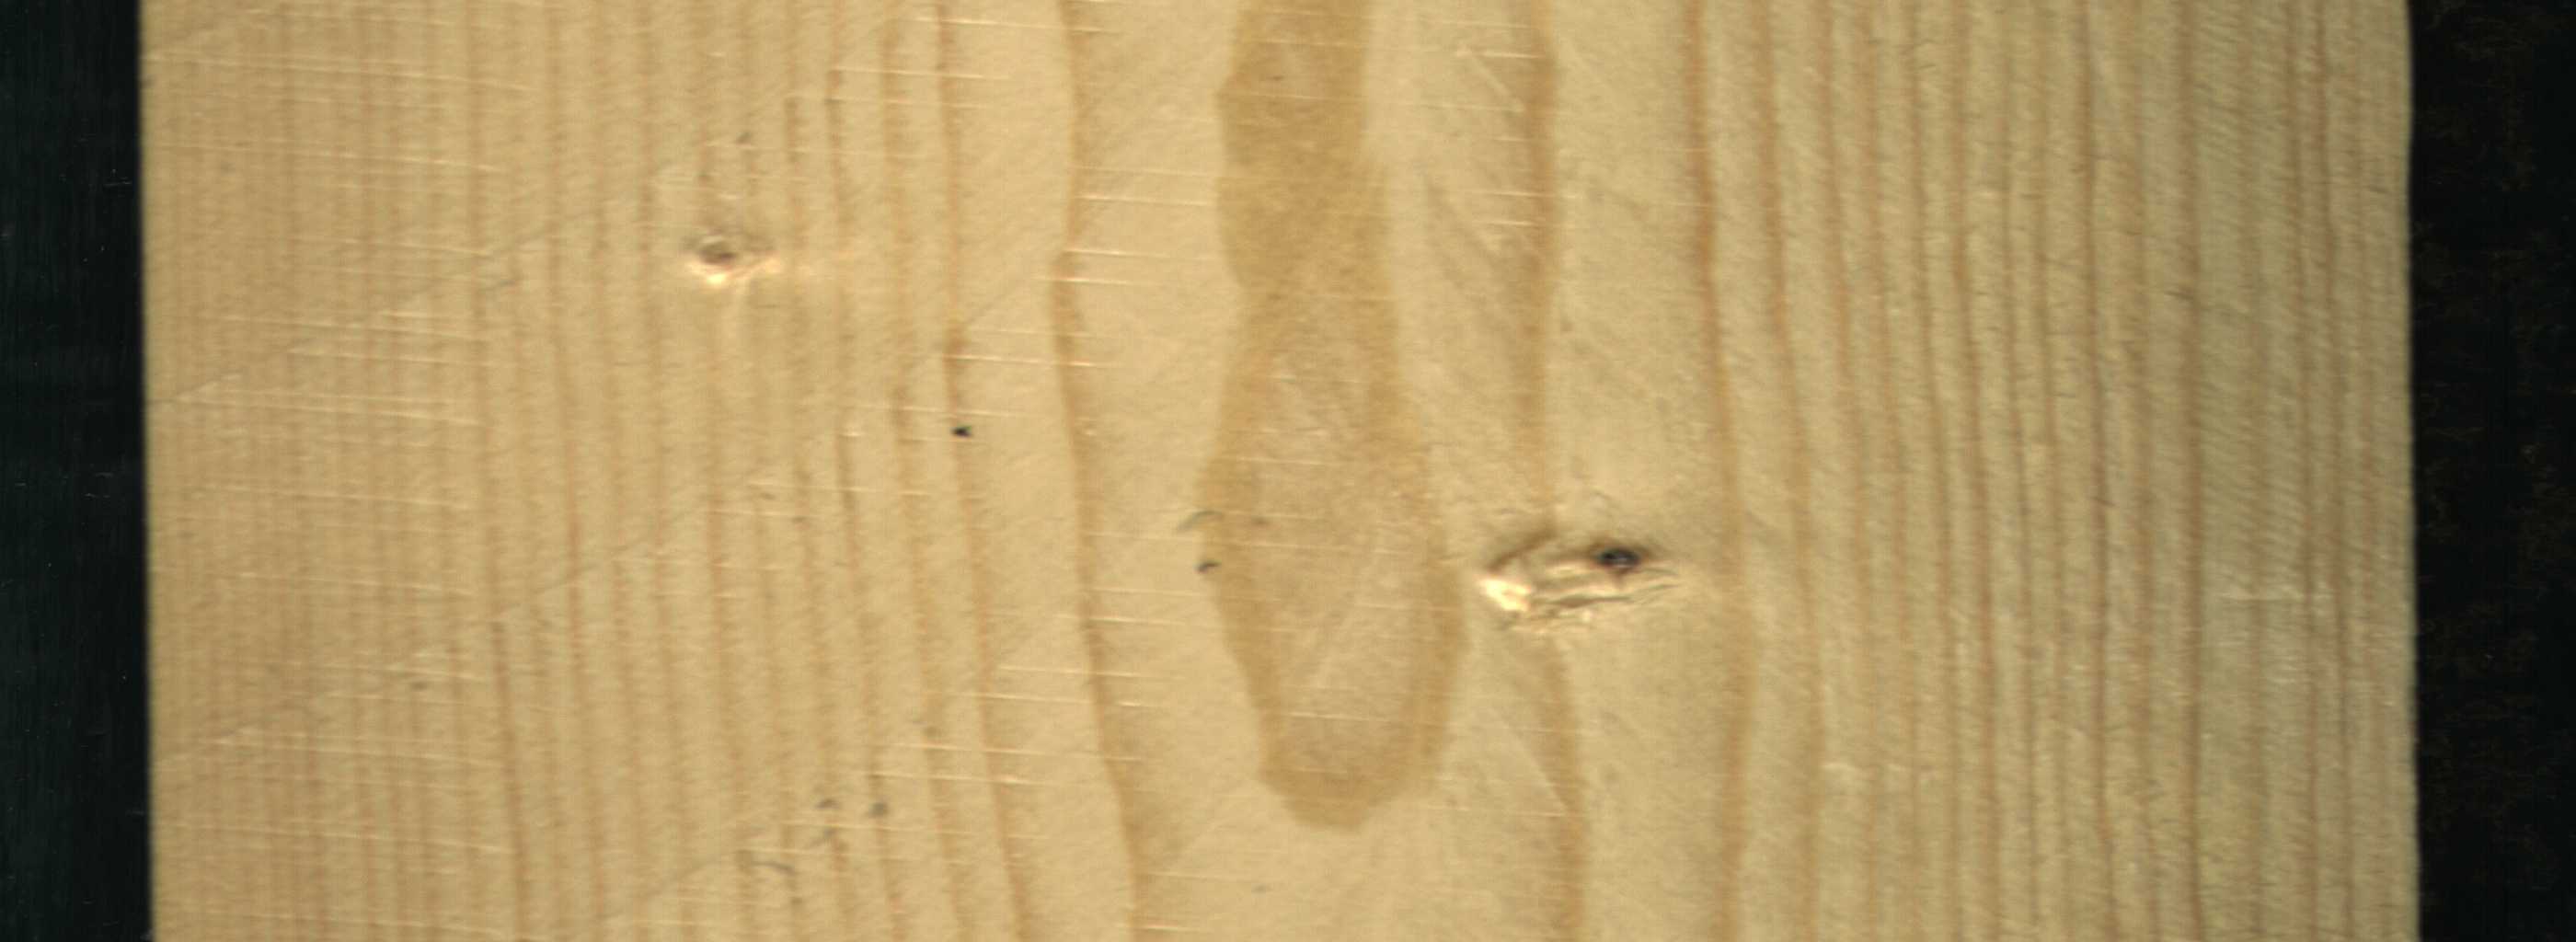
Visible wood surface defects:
Live_Knot
Live_Knot